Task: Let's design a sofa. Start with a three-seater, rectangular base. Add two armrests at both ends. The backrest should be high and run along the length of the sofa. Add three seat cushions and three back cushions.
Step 227:
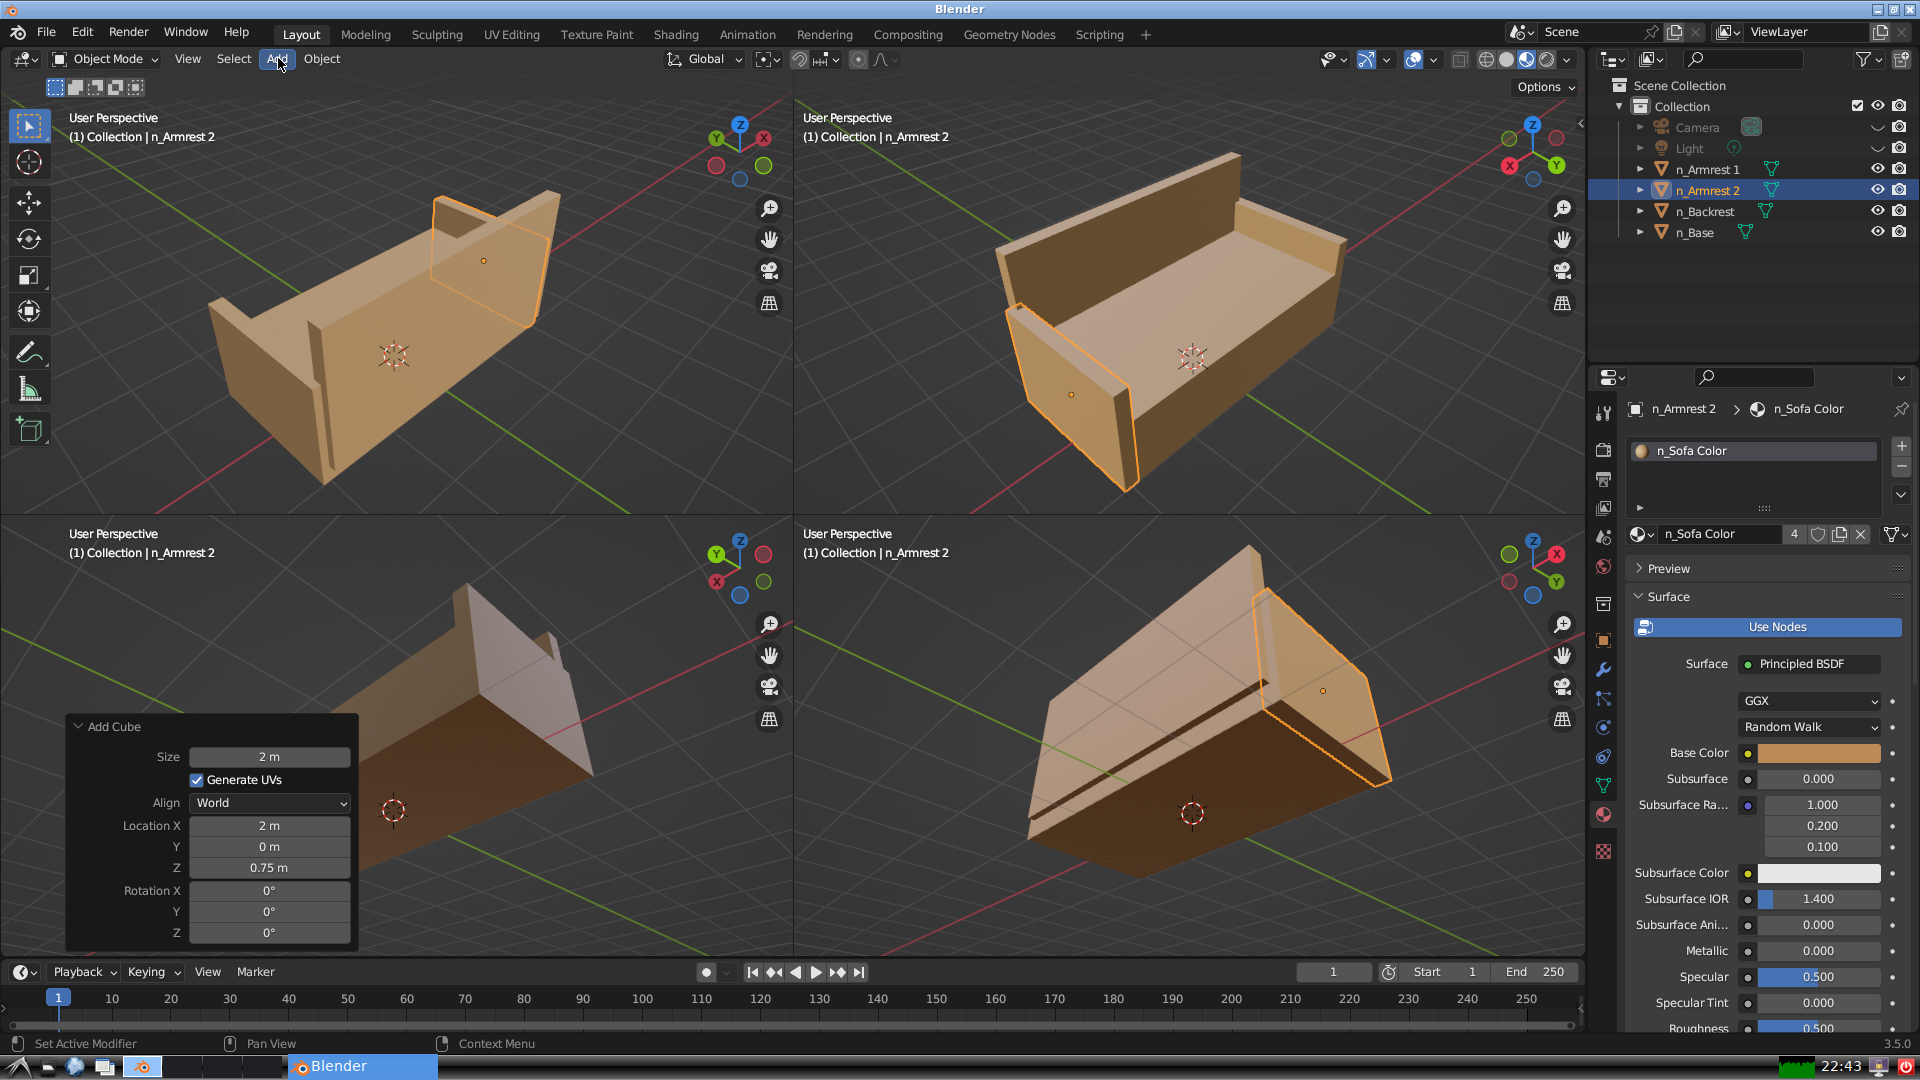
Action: click: no